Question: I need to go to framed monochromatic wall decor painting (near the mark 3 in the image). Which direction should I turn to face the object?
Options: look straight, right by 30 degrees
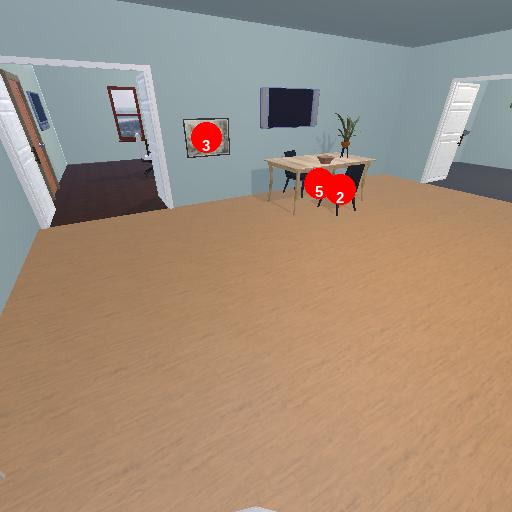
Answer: look straight